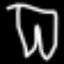
Label: pants